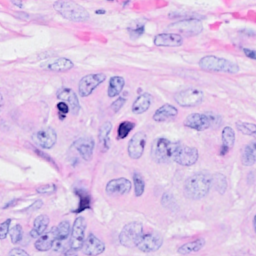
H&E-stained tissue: Breast